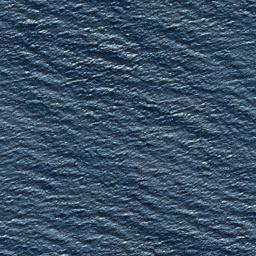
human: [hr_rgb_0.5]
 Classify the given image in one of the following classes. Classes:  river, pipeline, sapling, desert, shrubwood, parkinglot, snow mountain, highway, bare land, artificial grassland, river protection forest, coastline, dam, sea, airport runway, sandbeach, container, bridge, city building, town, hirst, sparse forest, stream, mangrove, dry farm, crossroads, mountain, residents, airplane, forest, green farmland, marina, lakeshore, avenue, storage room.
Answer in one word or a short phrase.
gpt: sea